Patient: sex M, age 61
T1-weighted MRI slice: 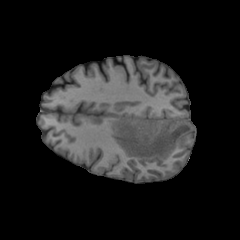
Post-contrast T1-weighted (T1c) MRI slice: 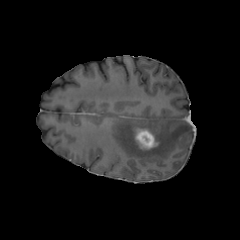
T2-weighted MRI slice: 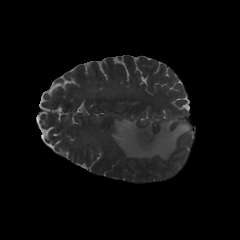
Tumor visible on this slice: yes
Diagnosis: Glioblastoma, IDH-wildtype
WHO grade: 4